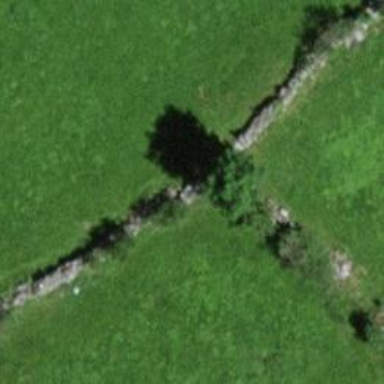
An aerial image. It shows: Dry stone wall barrier.